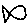
Label: fish